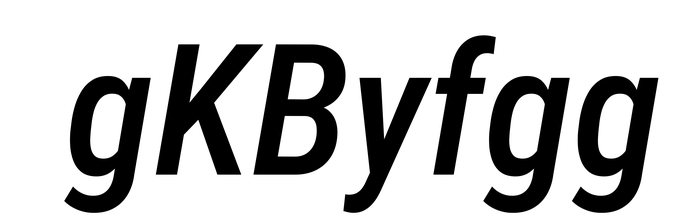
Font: Roboto-Italic_Condensed_Medium_Italic